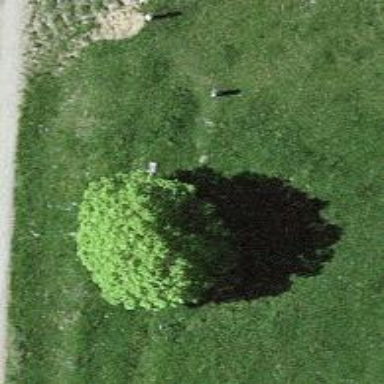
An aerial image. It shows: Wayside cross with historic significance.